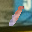
Label: 1